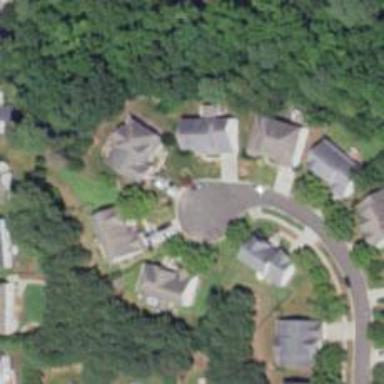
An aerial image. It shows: Neighborhood.